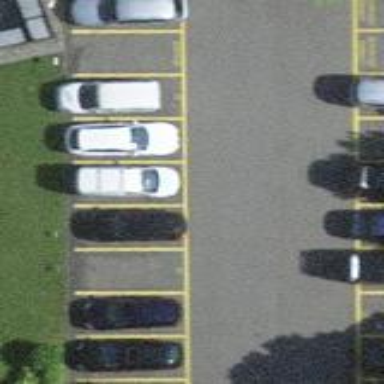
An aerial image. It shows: Parking area with surface.